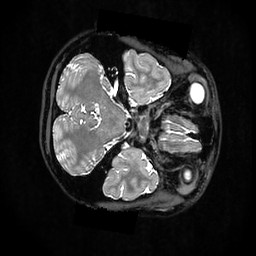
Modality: T2w
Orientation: axial
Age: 22
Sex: female
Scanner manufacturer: ge
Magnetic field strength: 3 T
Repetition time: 3.202 s
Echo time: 0.06582 s